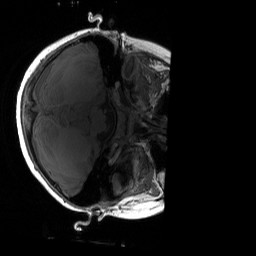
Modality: T1w
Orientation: axial
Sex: female
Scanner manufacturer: siemens
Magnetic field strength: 3 T
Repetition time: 1.9 s
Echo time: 0.00243 s